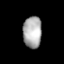
Tissue: lung
Cell type: Others
Senescence score: 0.2207
Nuclear area (px): 583
Mean DAPI intensity: 170.894